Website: macys
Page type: customer-info-address
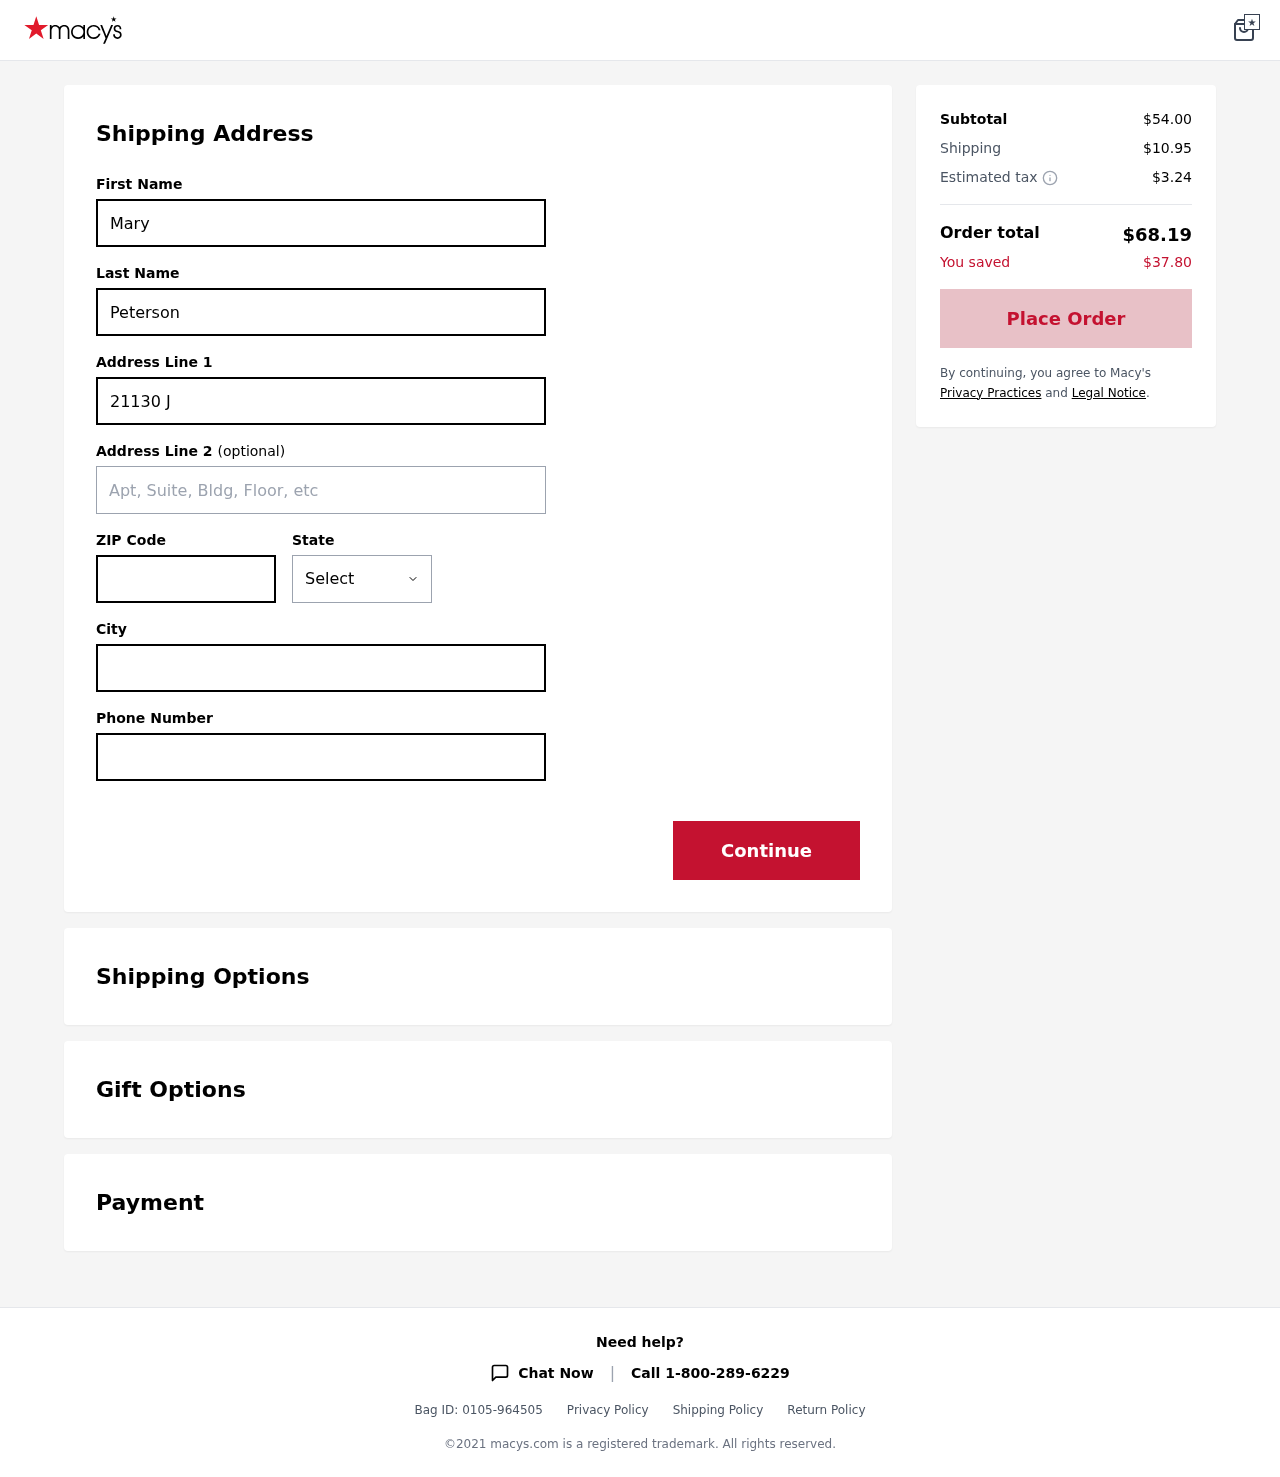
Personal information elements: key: PII_CITY
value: South Adam
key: PII_FIRSTNAME
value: Mary
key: PII_LASTNAME
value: Peterson
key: PII_PHONE
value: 8495744202
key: PII_POSTCODE
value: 76500
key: PII_STATE
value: Illinois
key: PII_STREET
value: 21130 Janice Stream
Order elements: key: ORDER_SUBTOTAL
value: $54.00
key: ORDER_SHIPPING_COST
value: $10.95
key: ORDER_TAX
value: $3.24
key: ORDER_TOTAL
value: $68.19
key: ORDER_SAVINGS
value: $37.80